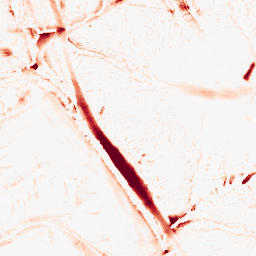
Category: morphological
Decomposition family: morphological
Decomposition parameters: operation: opening
size: 10
Upsampling method: quintic
Upsampling parameters: scale: 4
Upsampling scale: 4